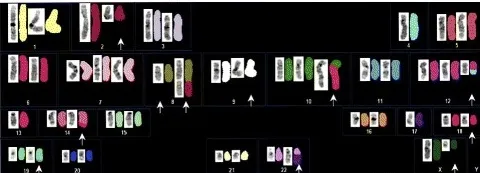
Radiological, cytological, histological, immunophenotypic, and cytogenetic findings of AL-HGBL. A F-18-fluorodeoxyglucose (FDG) positron emission tomography detected the strong accumulation of FDG in the liver, spleen, and whole-body bone areas. E; SKY revealed that 8q24 and 19q13.1 were translocated to chromosomes 2 and 11, respectively. In addition, the loss of chromosome 17p was confirmed because derivative chromosome 22 contained chromosome 17q. White arrows indicate the derivative chromosomes and marker chromosomes detected by G-banding.
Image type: radiology (pet)